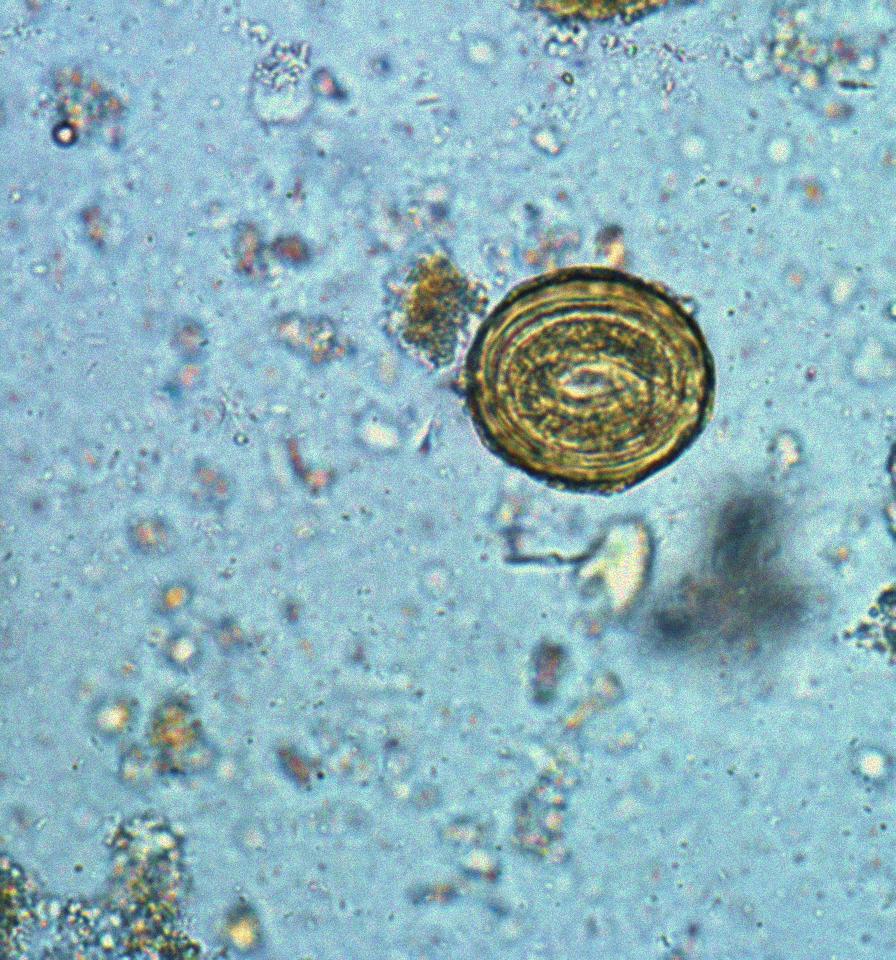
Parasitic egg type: Ascaris lumbricoides